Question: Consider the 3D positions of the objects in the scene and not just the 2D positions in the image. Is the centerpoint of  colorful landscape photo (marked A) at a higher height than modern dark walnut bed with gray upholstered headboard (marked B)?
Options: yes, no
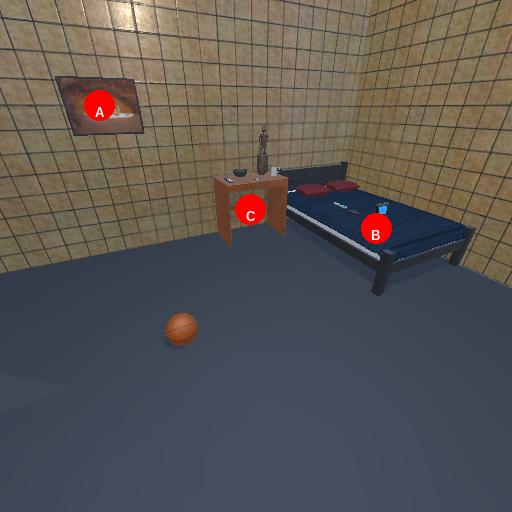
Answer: yes